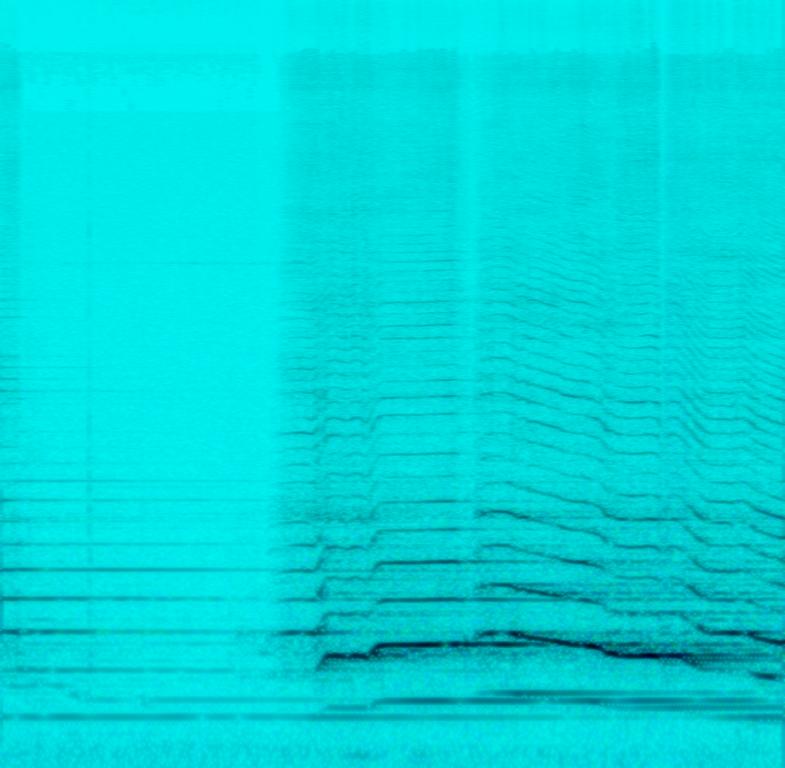
This Indian instrumental song features the main melody being played on a bowed instrument called the dilruba. This starts off by going to a higher note and then playing a descending lick. This is accompanied by a santoor  playing an ascending lick. There is no percussion in this song. There are no voices in this song. This song can be played in a meditation session.